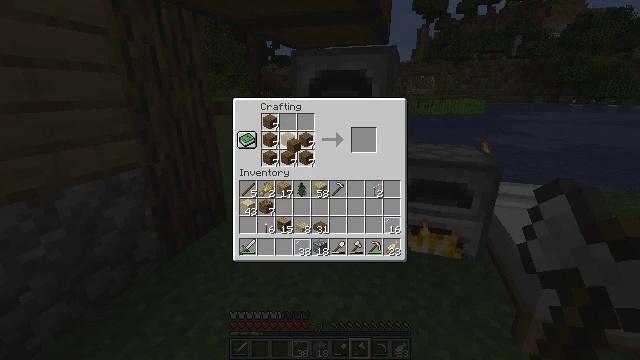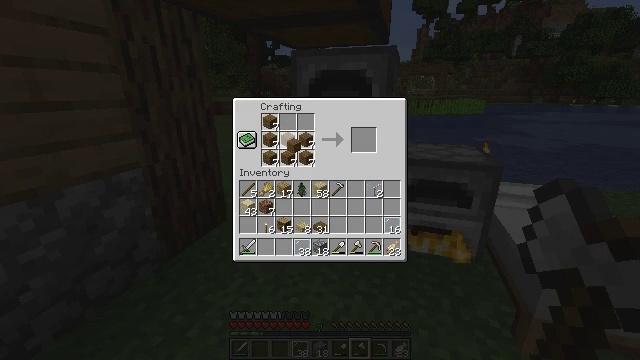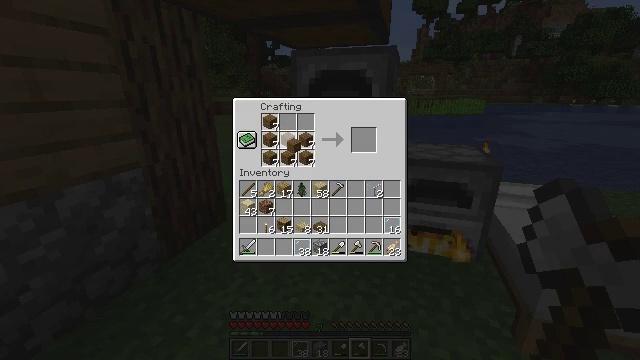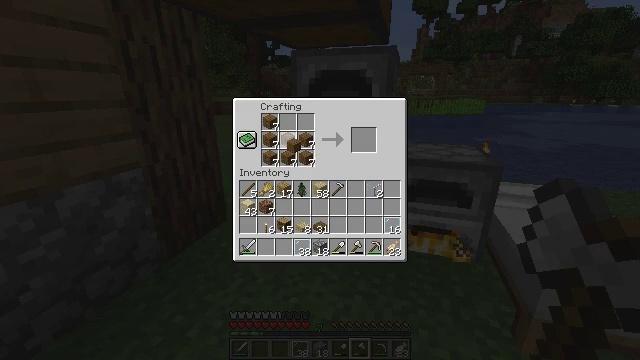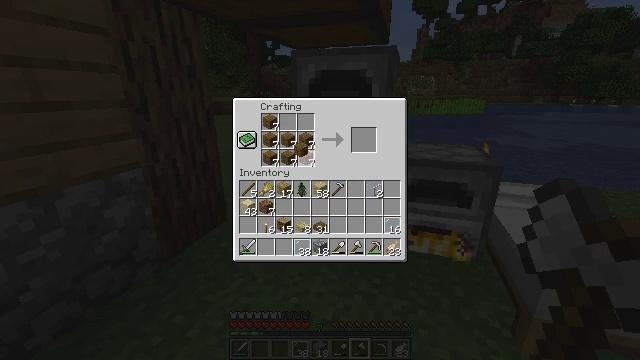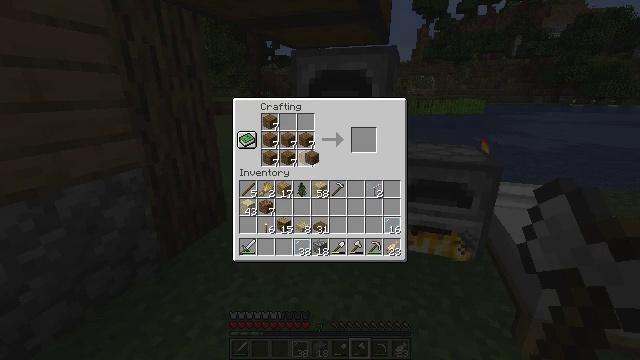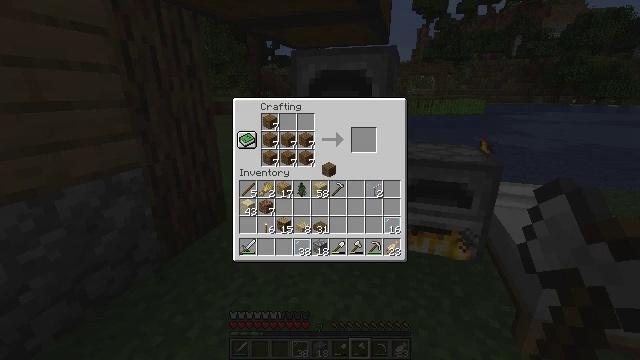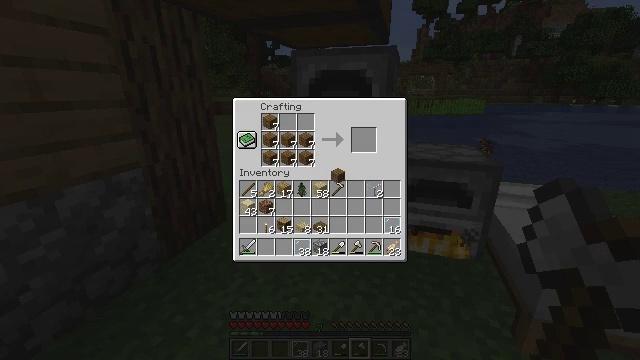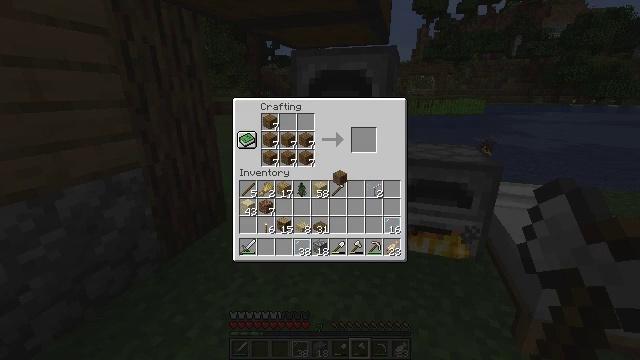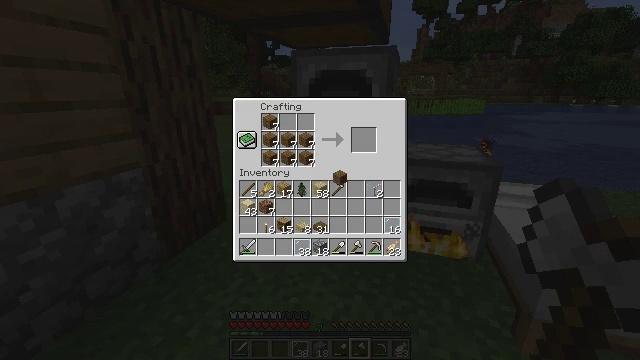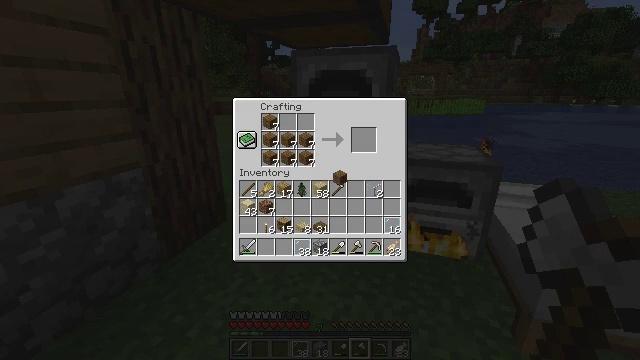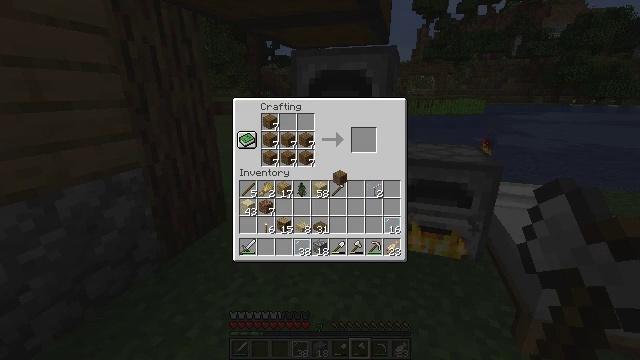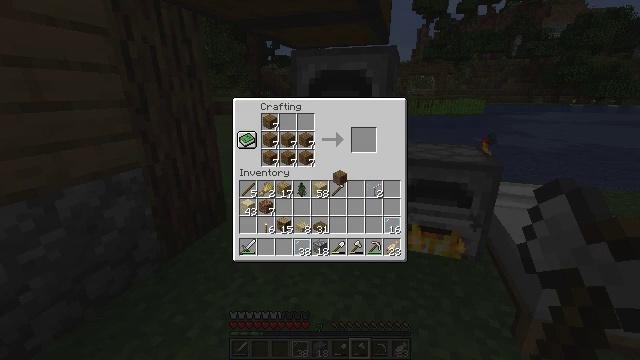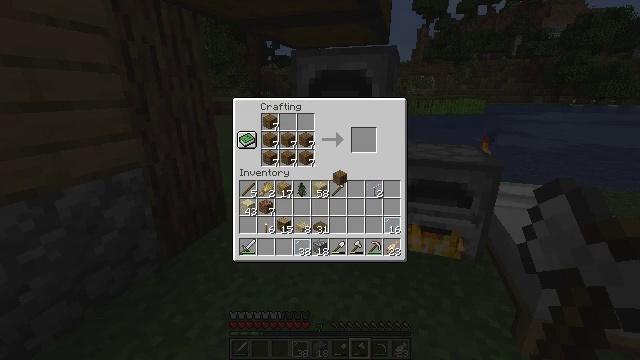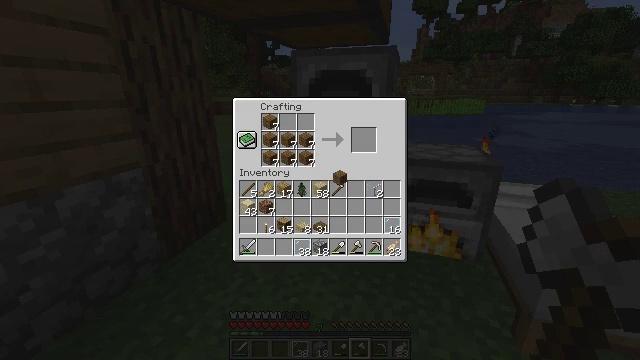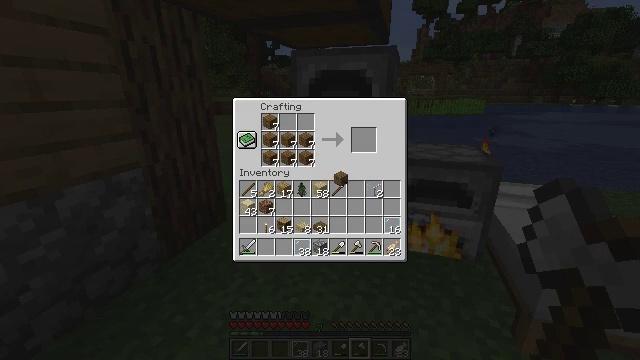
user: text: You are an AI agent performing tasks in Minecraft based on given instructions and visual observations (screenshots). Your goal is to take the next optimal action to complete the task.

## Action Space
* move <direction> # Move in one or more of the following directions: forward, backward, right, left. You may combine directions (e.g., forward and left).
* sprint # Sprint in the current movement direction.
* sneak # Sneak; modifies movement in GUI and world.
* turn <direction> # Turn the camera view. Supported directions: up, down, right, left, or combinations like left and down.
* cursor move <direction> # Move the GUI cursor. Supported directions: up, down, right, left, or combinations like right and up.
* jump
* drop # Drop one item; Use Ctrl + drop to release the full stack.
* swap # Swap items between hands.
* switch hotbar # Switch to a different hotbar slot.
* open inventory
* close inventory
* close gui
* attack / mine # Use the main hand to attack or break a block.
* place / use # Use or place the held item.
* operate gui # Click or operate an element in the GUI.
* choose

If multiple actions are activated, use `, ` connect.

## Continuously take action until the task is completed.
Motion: motion action
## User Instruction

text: Make spruce stairs in the crafting table.
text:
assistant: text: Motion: operate gui
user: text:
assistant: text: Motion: operate gui
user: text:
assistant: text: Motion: no_op
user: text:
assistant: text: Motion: no_op
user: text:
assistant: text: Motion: cursor move right and down
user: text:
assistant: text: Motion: cursor move right and down
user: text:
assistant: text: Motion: cursor move right
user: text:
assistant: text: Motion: no_op
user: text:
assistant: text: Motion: no_op
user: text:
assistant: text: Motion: operate gui
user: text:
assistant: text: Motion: operate gui
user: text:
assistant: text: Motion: operate gui
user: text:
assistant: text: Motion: operate gui
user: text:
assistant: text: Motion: no_op
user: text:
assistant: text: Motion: no_op
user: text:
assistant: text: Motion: no_op
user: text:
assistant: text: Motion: no_op
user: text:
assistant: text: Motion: no_op
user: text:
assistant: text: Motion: no_op
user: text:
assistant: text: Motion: no_op
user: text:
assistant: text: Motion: no_op
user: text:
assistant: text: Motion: no_op
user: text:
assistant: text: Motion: operate gui
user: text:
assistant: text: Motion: operate gui
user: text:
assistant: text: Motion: cursor move left
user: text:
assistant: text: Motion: cursor move left and up
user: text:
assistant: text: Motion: cursor move left and up
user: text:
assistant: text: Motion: no_op
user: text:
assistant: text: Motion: no_op
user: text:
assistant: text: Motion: no_op